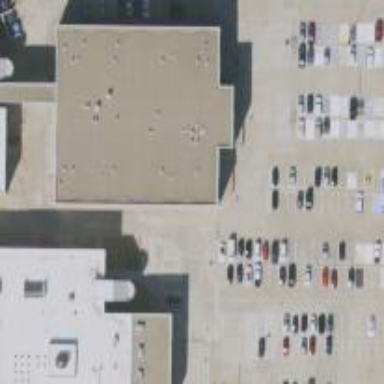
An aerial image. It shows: Parking space.